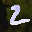
Label: 2